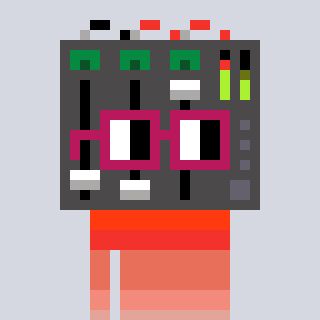
a pixel art character with square dark red glasses, a mixer-shaped head and a darkpink-colored body on a cool background